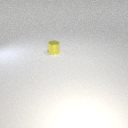
small yellow metal cylinder